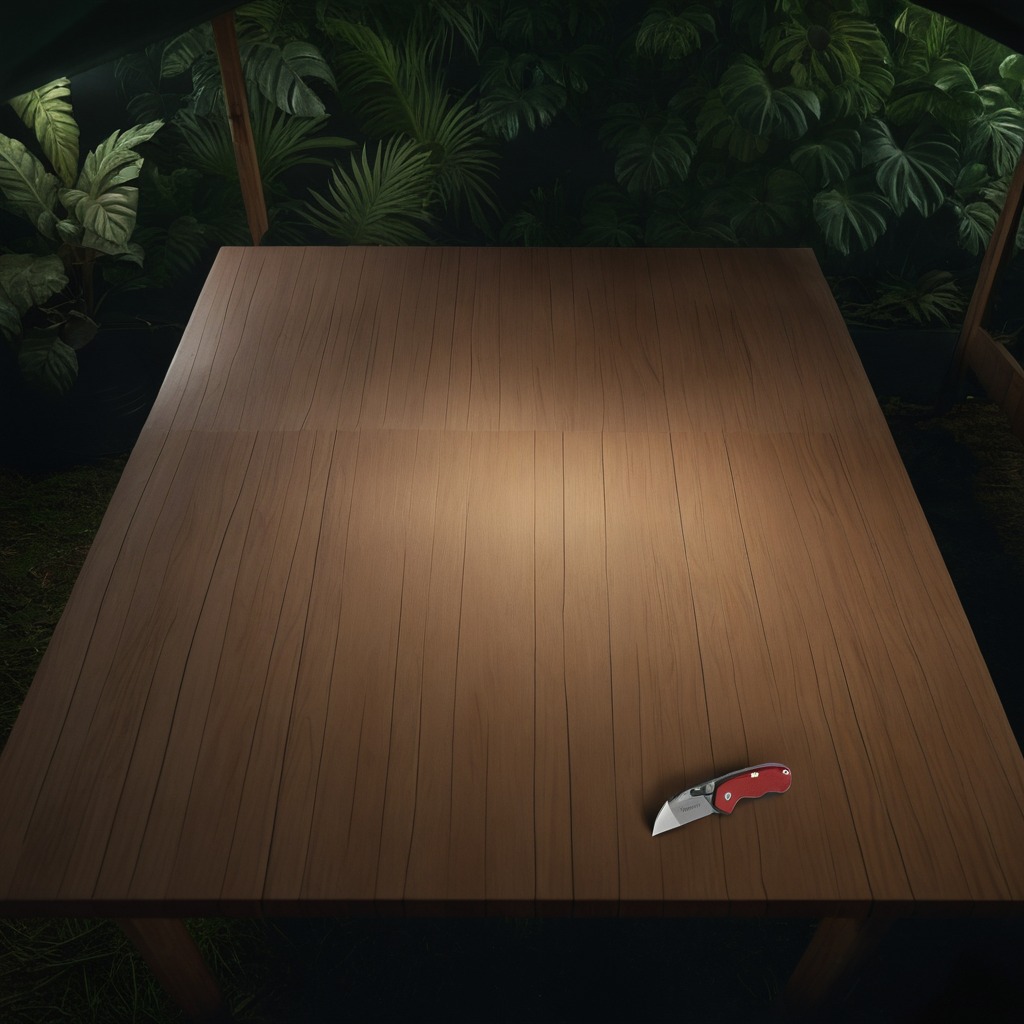
A utility knife is lying on a clean wooden table inside a jungle field workshop tent at night dim ambient light soft shadows worn but